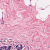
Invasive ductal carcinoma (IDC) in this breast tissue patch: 0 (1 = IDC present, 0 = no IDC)